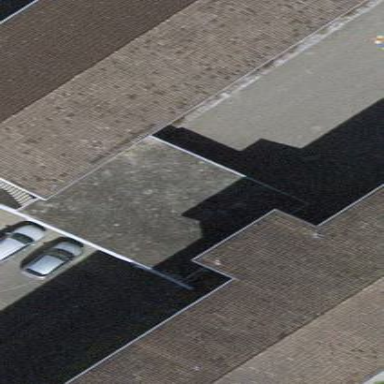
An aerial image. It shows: View of roof of building.